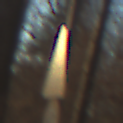
Verkehrszeichen: KurveLinks
Zusatzzeichen unten: Geschwindigkeit60
Umgebung: Outdoor, Nature
Tageszeit: SunriseSunset
Wetter: Clear
Licht: Natural
Jahreszeit: Autumn
Kontrast: HighContrast